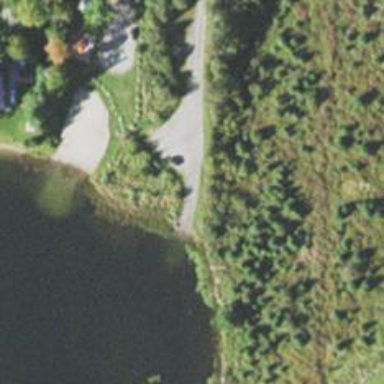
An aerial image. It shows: Slipway for leisure land vehicles on service road.